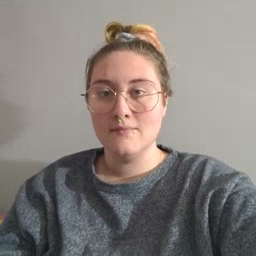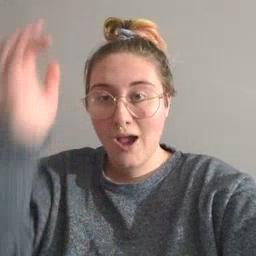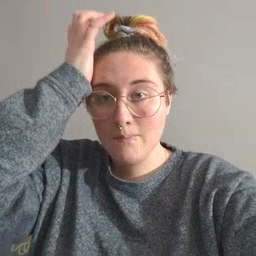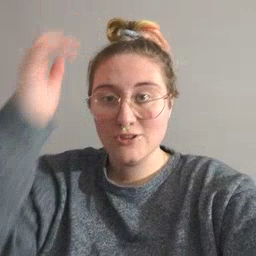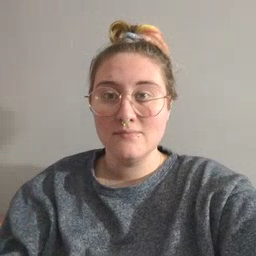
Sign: garbage